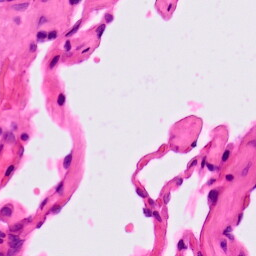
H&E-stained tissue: Lung